Question: I'm building a simple android calculator apps. Things are running smoothly. Later I think my code is very messy and decided to rearrange and clean up the code. I create a new project and copy the rearranged code into it but the app just stop right after launch. Here is the code:
'''
package com.example.calculator_v001;
import android.os.Bundle;
import android.app.Activity;
import android.view.Menu;
import android.view.View;
import android.widget.Button;
import android.widget.EditText;
import java.util.ArrayList;
import java.util.List;
public class Calculator_v001_Activity extends Activity
{
boolean afterAns = false;
private EditText edtShow;
private Button btn0, btn1, btn2, btn3, btn4 ,btn5, btn6, btn7, btn8, btn9, btnPlus, btnMinus, btnTimes, btnDivide, btnEquals, btnDot, btnClear, btnBack;
@Override
protected void onCreate(Bundle savedInstanceState) {
super.onCreate(savedInstanceState);
setContentView(R.layout.calculator_v001);
edtShow = (EditText)findViewById(R.id.edtShow);
btn0 = (Button)findViewById(R.id.btn0);
btn1 = (Button)findViewById(R.id.btn1);
btn2 = (Button)findViewById(R.id.btn2);
btn3 = (Button)findViewById(R.id.btn3);
btn4 = (Button)findViewById(R.id.btn4);
btn5 = (Button)findViewById(R.id.btn5);
btn6 = (Button)findViewById(R.id.btn6);
btn7 = (Button)findViewById(R.id.btn7);
btn8 = (Button)findViewById(R.id.btn8);
btn9 = (Button)findViewById(R.id.btn9);
btnPlus = (Button)findViewById(R.id.btnPlus);
btnMinus = (Button)findViewById(R.id.btnMinus);
btnTimes = (Button)findViewById(R.id.btnTimes);
btnDivide = (Button)findViewById(R.id.btnDivide);
btnEquals = (Button)findViewById(R.id.btnEquals);
btnDot = (Button)findViewById(R.id.btnDot);
btnClear = (Button)findViewById(R.id.btnClear);
btnBack = (Button)findViewById(R.id.btnBack);
btn0.setOnClickListener(numListener);
btn1.setOnClickListener(numListener);
btn2.setOnClickListener(numListener);
btn3.setOnClickListener(numListener);
btn4.setOnClickListener(numListener);
btn5.setOnClickListener(numListener);
btn6.setOnClickListener(numListener);
btn7.setOnClickListener(numListener);
btn8.setOnClickListener(numListener);
btn9.setOnClickListener(numListener);
btnPlus.setOnClickListener(operListener);
btnMinus.setOnClickListener(operListener);
btnTimes.setOnClickListener(operListener);
btnDivide.setOnClickListener(operListener);
btnEquals.setOnClickListener(equalsListener);
btnDot.setOnClickListener(dotListener);
btnClear.setOnClickListener(clearListener);
btnBack.setOnClickListener(backListener);
}
private String addcomma(String str)
{
boolean dotdeleted = false;
if(str.length() != 0)
{
if(str.substring(str.length() - 1).equals("."))
{
str = str.substring(0, str.length() - 1);
dotdeleted = true;
}
}
List<String> numlistcomma = new ArrayList<String>();
List<String> tempsignlist = new ArrayList<String>();
String num = "";
for(int i = 0; i < str.length(); i++)
{
if(! checkPM(str.substring(i, i + 1)) && ! checkTD(str.substring(i, i + 1)))
{
num = num + str.substring(i, i + 1);
} else
{
numlistcomma.add(num);
tempsignlist.add(str.substring(i, i + 1));
num = "";
}
}
if(! num.equals(""))
{
numlistcomma.add(num);
}
for(int j = 0; j < numlistcomma.size(); j++)
{
String tempstr = numlistcomma.get(j);
if(! checkDot(numlistcomma.get(j)))
{
for(int k = numlistcomma.get(j).length() - 3; k > 0; k = k - 3)
{
tempstr = tempstr.substring(0, k) + "," + tempstr.substring(k);
}
} else
{
for(int k = numlistcomma.get(j).indexOf(".") - 3; k > 0; k = k - 3)
{
tempstr = tempstr.substring(0, k) + "," + tempstr.substring(k);
}
}
if(tempstr.length() != 0)
{
numlistcomma.set(j, tempstr);
}
}
str = "";
for(int l = 0; l < numlistcomma.size(); l++)
{
if(l < tempsignlist.size())
{
str = str + numlistcomma.get(l) + tempsignlist.get(l);
} else
{
str = str + numlistcomma.get(l);
}
}
if(dotdeleted)
{
str = str + ".";
}
return str;
};
private String calculate(String str)
{
String num = "";
String numlistele = "";
String tdAns = "";
List<String> list = new ArrayList<String>();
List<String> numlist = new ArrayList<String>();
List<String> TDlist = new ArrayList<String>();
for(int i = 0; i < str.length(); i++)
{
if(! checkPM(str.substring(i, i + 1)))
{
num = num + str.substring(i, i + 1);
} else
{
list.add(num);
list.add(str.substring(i, i + 1));
num = "";
}
}
list.add(num);
if(checkPM(list.get(list.size() - 1)))
{
list.remove(list.get(list.size() - 1));
}
for(int j = 0; j < list.size(); j++)
{
if(checkTD(list.get(j)))
{
for(int k = 0; k < list.get(j).length(); k++)
{
if(! checkTD(list.get(j).substring(k, k + 1)))
{
numlistele = numlistele + list.get(j).substring(k, k + 1);
} else
{
numlist.add(numlistele);
TDlist.add(list.get(j).substring(k, k + 1));
numlistele = "";
}
}
numlist.add(numlistele);
numlistele = "";
tdAns = numlist.get(0);
for(int l = 0; l < TDlist.size(); l++)
{
if(TDlist.get(l).equals("x"))
{
double tempdou = Double.parseDouble(tdAns) * Double.parseDouble(numlist.get(l + 1));
tdAns = String.valueOf(tempdou);
} else
{
double tempdou = Double.parseDouble(tdAns) / Double.parseDouble(numlist.get(l = 1));
tdAns = String.valueOf(tempdou);
}
}
list.set(j, tdAns);
}
numlist.clear();
TDlist.clear();
}
String ans = list.get(0);
for(int m = 0; m < list.size(); m++)
{
if(list.get(m).equals("+"))
{
double tempdou = Double.parseDouble(ans) + Double.parseDouble(list.get(m + 1));
ans = String.valueOf(tempdou);
} else if(list.get(m).equals("-"))
{
double tempdou = Double.parseDouble(ans) - Double.parseDouble(list.get(m = 1));
ans = String.valueOf(tempdou);
}
}
if(ans.length() > 2)
{
if(ans.substring(ans.length() - 2).equals(".0"))
{
ans = ans.substring(0, ans.length() - 2);
}
}
return ans;
};
private boolean checkDot(String str)
{
int count = 0;
if(checkPM(str) || checkTD(str))
{
for(int i = str.length(); ! checkPM(str.substring(i - 1, i)) && ! checkTD(str.substring(i - 1, i)); i--)
{
if(str.substring(i - 1, i).equals("."))
{
count++;
}
}
} else
{
for(int i = str.length(); i != 0; i--)
{
if(str.substring(i - 1, i).equals("."))
{
count++;
}
}
}
if(count != 0)
{
return true;
} else
{
return false;
}
};
private boolean checkPM(String str)
{
int count = 0;
for(int i = 0; i < str.length(); i++)
{
if(str.substring(i, i + 1).equals("+") || str.substring(i, i + 1).equals("-"))
{
count++;
}
}
if(count != 0)
{
return true;
} else
{
return false;
}
};
private boolean checkTD(String str)
{
int count = 0;
for(int i = 0; i < str.length(); i++)
{
if(str.substring(i, i + 1).equals("x") || str.substring(i, i + 1).equals("/"))
{
count++;
}
}
if(count != 0)
{
return true;
} else
{
return false;
}
};
private void pressNum(String str, String n)
{
String tempstr = "";
if(str.length() == 0 || str.equals("0") || afterAns)
{
tempstr = n;
} else if(str.length() == 1)
{
tempstr = str + n;
} else
{
if(str.substring(str.length() - 1).equals("0") && (checkPM(str.substring(str.length() - 2, str.length() - 1)) || checkTD(str.substring(str.length() - 2, str.length() - 1))))
{
tempstr = str.substring(0, str.length() - 1) + n;
} else
{
tempstr = str + n;
}
}
edtShow.setText(addcomma(tempstr));
edtShow.setSelection(edtShow.getText().length());
afterAns = false;
};
private void pressOper(String str, String n)
{
String tempstr = "";
if(str.length() != 0)
{
if(! checkPM(str.substring(s.length() - 1)) && ! checkTD(str.substring(str.length() - 1)) && ! str.substring(s.length() - 1).equals("."))
{
tempstr = str + n;
} else
{
tempstr = str.substring(0, s.length() - 1) + n;
}
}
edtShow.setText(addcomma(tempstr));
edtShow.setSelection(edtShow.getText().length());
afterAns = false;
};
private String removecomma(String str)
{
for(int i = 0; i < str.length(); i++)
{
if(str.substring(i, i + 1).equals(","))
{
str = str.substring(0, i) + str.substring(i + 1);
}
}
return str;
};
String s = removecomma(edtShow.getText().toString());
private Button.OnClickListener numListener = new Button.OnClickListener()
{
public void onClick (View v)
{
switch(v.getId())
{
case R.id.btn0:
{
pressNum(s, "0");
break;
}
case R.id.btn1:
{
pressNum(s, "1");
break;
}
case R.id.btn2:
{
pressNum(s, "2");
break;
}
case R.id.btn3:
{
pressNum(s, "3");
break;
}
case R.id.btn4:
{
pressNum(s, "4");
break;
}
case R.id.btn5:
{
pressNum(s, "5");
break;
}
case R.id.btn6:
{
pressNum(s, "6");
break;
}
case R.id.btn7:
{
pressNum(s, "7");
break;
}
case R.id.btn8:
{
pressNum(s, "8");
break;
}
case R.id.btn9:
{
pressNum(s, "9");
break;
}
}
}
};
private Button.OnClickListener operListener = new Button.OnClickListener()
{
public void onClick (View v)
{
switch (v.getId())
{
case R.id.btnPlus:
{
pressOper(s, "+");
break;
}
case R.id.btnMinus:
{
pressOper(s, "-");
break;
}
case R.id.btnTimes:
{
pressOper(s, "x");
break;
}
case R.id.btnDivide:
{
pressOper(s, "/");
break;
}
}
}
};
private Button.OnClickListener equalsListener = new Button.OnClickListener()
{
public void onClick (View v)
{
if(s.length() != 0)
{
if(! s.substring(s.length() - 1).equals(".") && (! checkPM(s.substring(s.length() - 1)) || ! checkTD(s.substring(s.length() - 1))))
{
edtShow.setText(addcomma(calculate(s)));
afterAns = true;
}
}
}
};
private Button.OnClickListener dotListener = new Button.OnClickListener()
{
public void onClick (View v)
{
String tempstr = "";
if(s.length() != 0 && ! checkDot(s) && ! checkPM(s.substring(s.length() - 1))&& ! checkTD(s.substring(s.length() - 1)))
{
tempstr = s + ".";
} else
{
tempstr = s;
}
edtShow.setText(addcomma(tempstr));
}
};
private Button.OnClickListener clearListener = new Button.OnClickListener()
{
public void onClick (View v)
{
edtShow.setText("");
}
};
private Button.OnClickListener backListener = new Button.OnClickListener()
{
public void onClick (View v)
{
if(s.length() == 0 || s.equals("NaN") || s.equals("Infinity"))
{
edtShow.setText("");
} else
{
edtShow.setText(addcomma(removecomma(s).substring(0, removecomma(s).length() - 1)));
edtShow.setSelection(edtShow.getText().length());
}
}
};
@Override
public boolean onCreateOptionsMenu(Menu menu)
{
// Inflate the menu; this adds items to the action bar if it is present.
getMenuInflater().inflate(R.menu.calculator_v001_, menu);
return true;
}
}
'''
Stack trace:

'''
07-08 12:00:40.917: E/Trace(913): error opening trace file: No such file or directory (2)
07-08 12:00:41.077: D/AndroidRuntime(913): Shutting down VM
07-08 12:00:41.097: W/dalvikvm(913): threadid=1: thread exiting with uncaught exception (group=0x40a71930)
07-08 12:00:41.127: E/AndroidRuntime(913): FATAL EXCEPTION: main
07-08 12:00:41.127: E/AndroidRuntime(913): java.lang.RuntimeException: Unable to instantiate activity ComponentInfo{com.hychentsa.calculator_v001/com.hychentsa.calculator_v001.Calculator_v001_Activity}: java.lang.NullPointerException
07-08 12:00:41.127: E/AndroidRuntime(913): at android.app.ActivityThread.performLaunchActivity(ActivityThread.java:2106)
07-08 12:00:41.127: E/AndroidRuntime(913): at android.app.ActivityThread.handleLaunchActivity(ActivityThread.java:2230)
07-08 12:00:41.127: E/AndroidRuntime(913): at android.app.ActivityThread.access$600(ActivityThread.java:141)
07-08 12:00:41.127: E/AndroidRuntime(913): at android.app.ActivityThread$H.handleMessage(ActivityThread.java:1234)
07-08 12:00:41.127: E/AndroidRuntime(913): at android.os.Handler.dispatchMessage(Handler.java:99)
07-08 12:00:41.127: E/AndroidRuntime(913): at android.os.Looper.loop(Looper.java:137)
07-08 12:00:41.127: E/AndroidRuntime(913): at android.app.ActivityThread.main(ActivityThread.java:5041)
07-08 12:00:41.127: E/AndroidRuntime(913): at java.lang.reflect.Method.invokeNative(Native Method)
07-08 12:00:41.127: E/AndroidRuntime(913): at java.lang.reflect.Method.invoke(Method.java:511)
07-08 12:00:41.127: E/AndroidRuntime(913): at com.android.internal.os.ZygoteInit$MethodAndArgsCaller.run(ZygoteInit.java:793)
07-08 12:00:41.127: E/AndroidRuntime(913): at com.android.internal.os.ZygoteInit.main(ZygoteInit.java:560)
07-08 12:00:41.127: E/AndroidRuntime(913): at dalvik.system.NativeStart.main(Native Method)
07-08 12:00:41.127: E/AndroidRuntime(913): Caused by: java.lang.NullPointerException
07-08 12:00:41.127: E/AndroidRuntime(913): at com.hychentsa.calculator_v001.Calculator_v001_Activity.<init>(Calculator_v001_Activity.java:332)
07-08 12:00:41.127: E/AndroidRuntime(913): at java.lang.Class.newInstanceImpl(Native Method)
07-08 12:00:41.127: E/AndroidRuntime(913): at java.lang.Class.newInstance(Class.java:1319)
07-08 12:00:41.127: E/AndroidRuntime(913): at android.app.Instrumentation.newActivity(Instrumentation.java:1054)
07-08 12:00:41.127: E/AndroidRuntime(913): at android.app.ActivityThread.performLaunchActivity(ActivityThread.java:2097)
07-08 12:00:41.127: E/AndroidRuntime(913): ... 11 more
'''
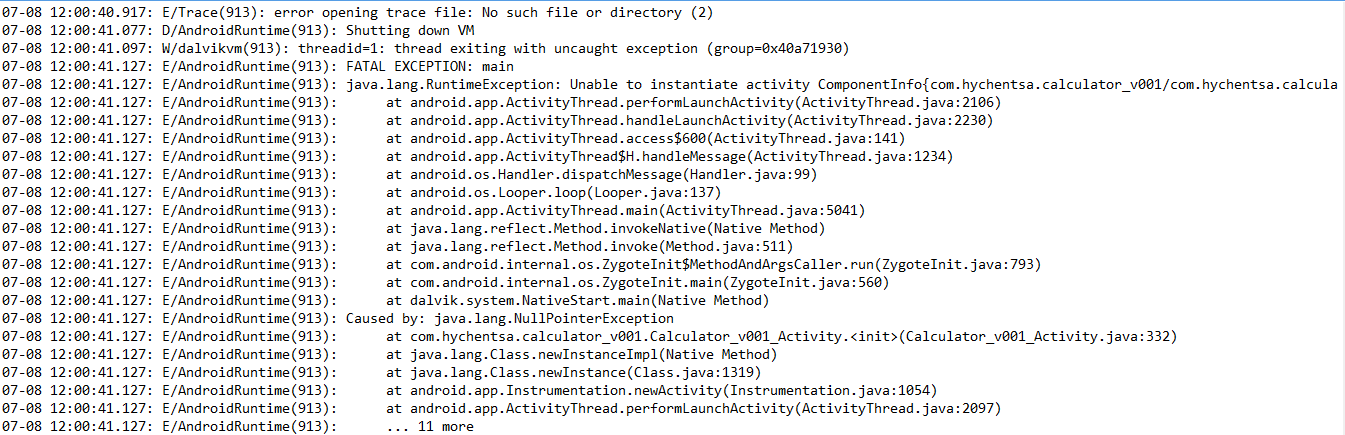
Answer: Please check line 332 of your code.
'''
String s = removecomma(edtShow.getText().toString());
'''
This should not be outside a method. It will be treated as class variable and instantiated while creating the activity. At this moment 'edtShow.getText()' is nil.